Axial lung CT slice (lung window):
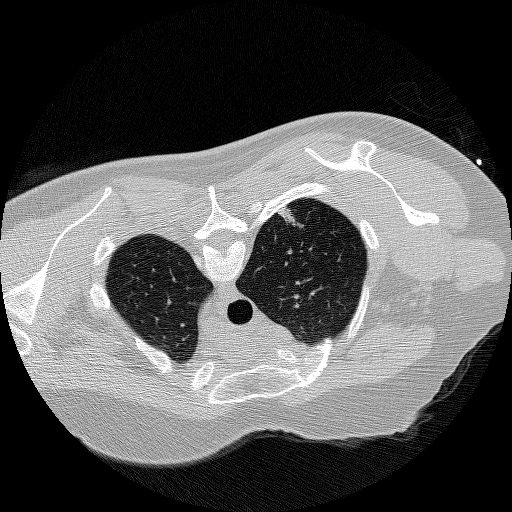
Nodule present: yes
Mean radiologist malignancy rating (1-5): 5